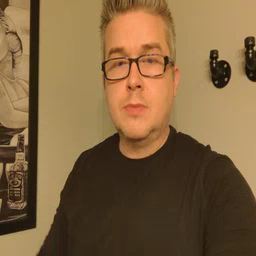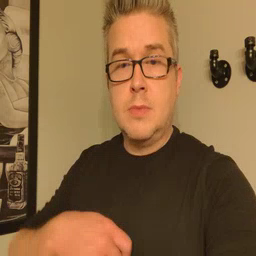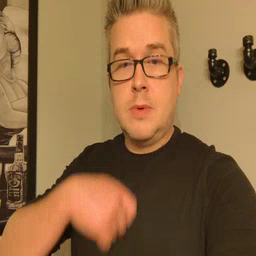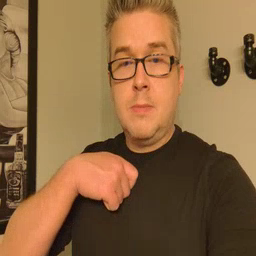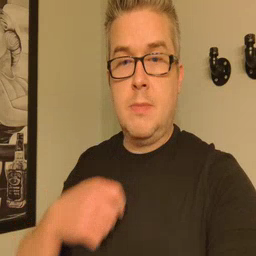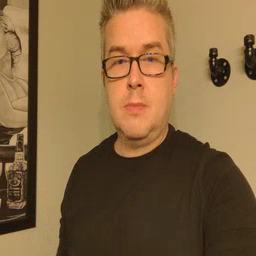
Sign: zipper